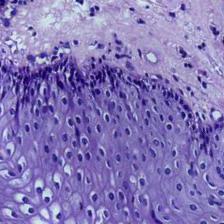
Diagnosis: Normal